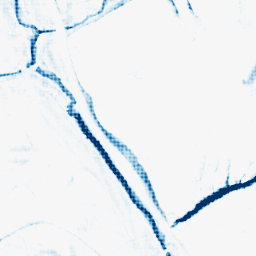
Category: morphological
Decomposition family: morphological_rect
Decomposition parameters: operation: closing
width: 10
height: 10
Upsampling method: sinc_hamming
Upsampling parameters: scale: 8
kernel_size: 8
Upsampling scale: 8